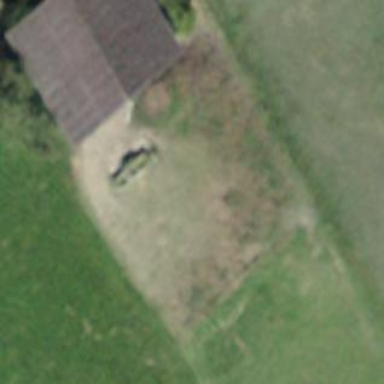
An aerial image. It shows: Barn.